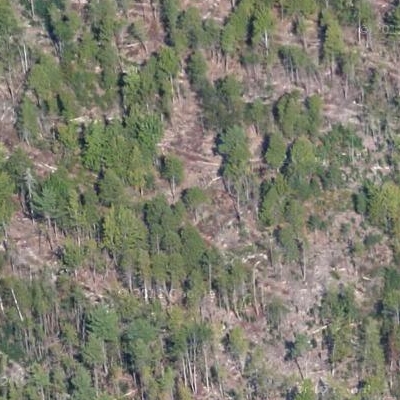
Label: Forest